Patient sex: F
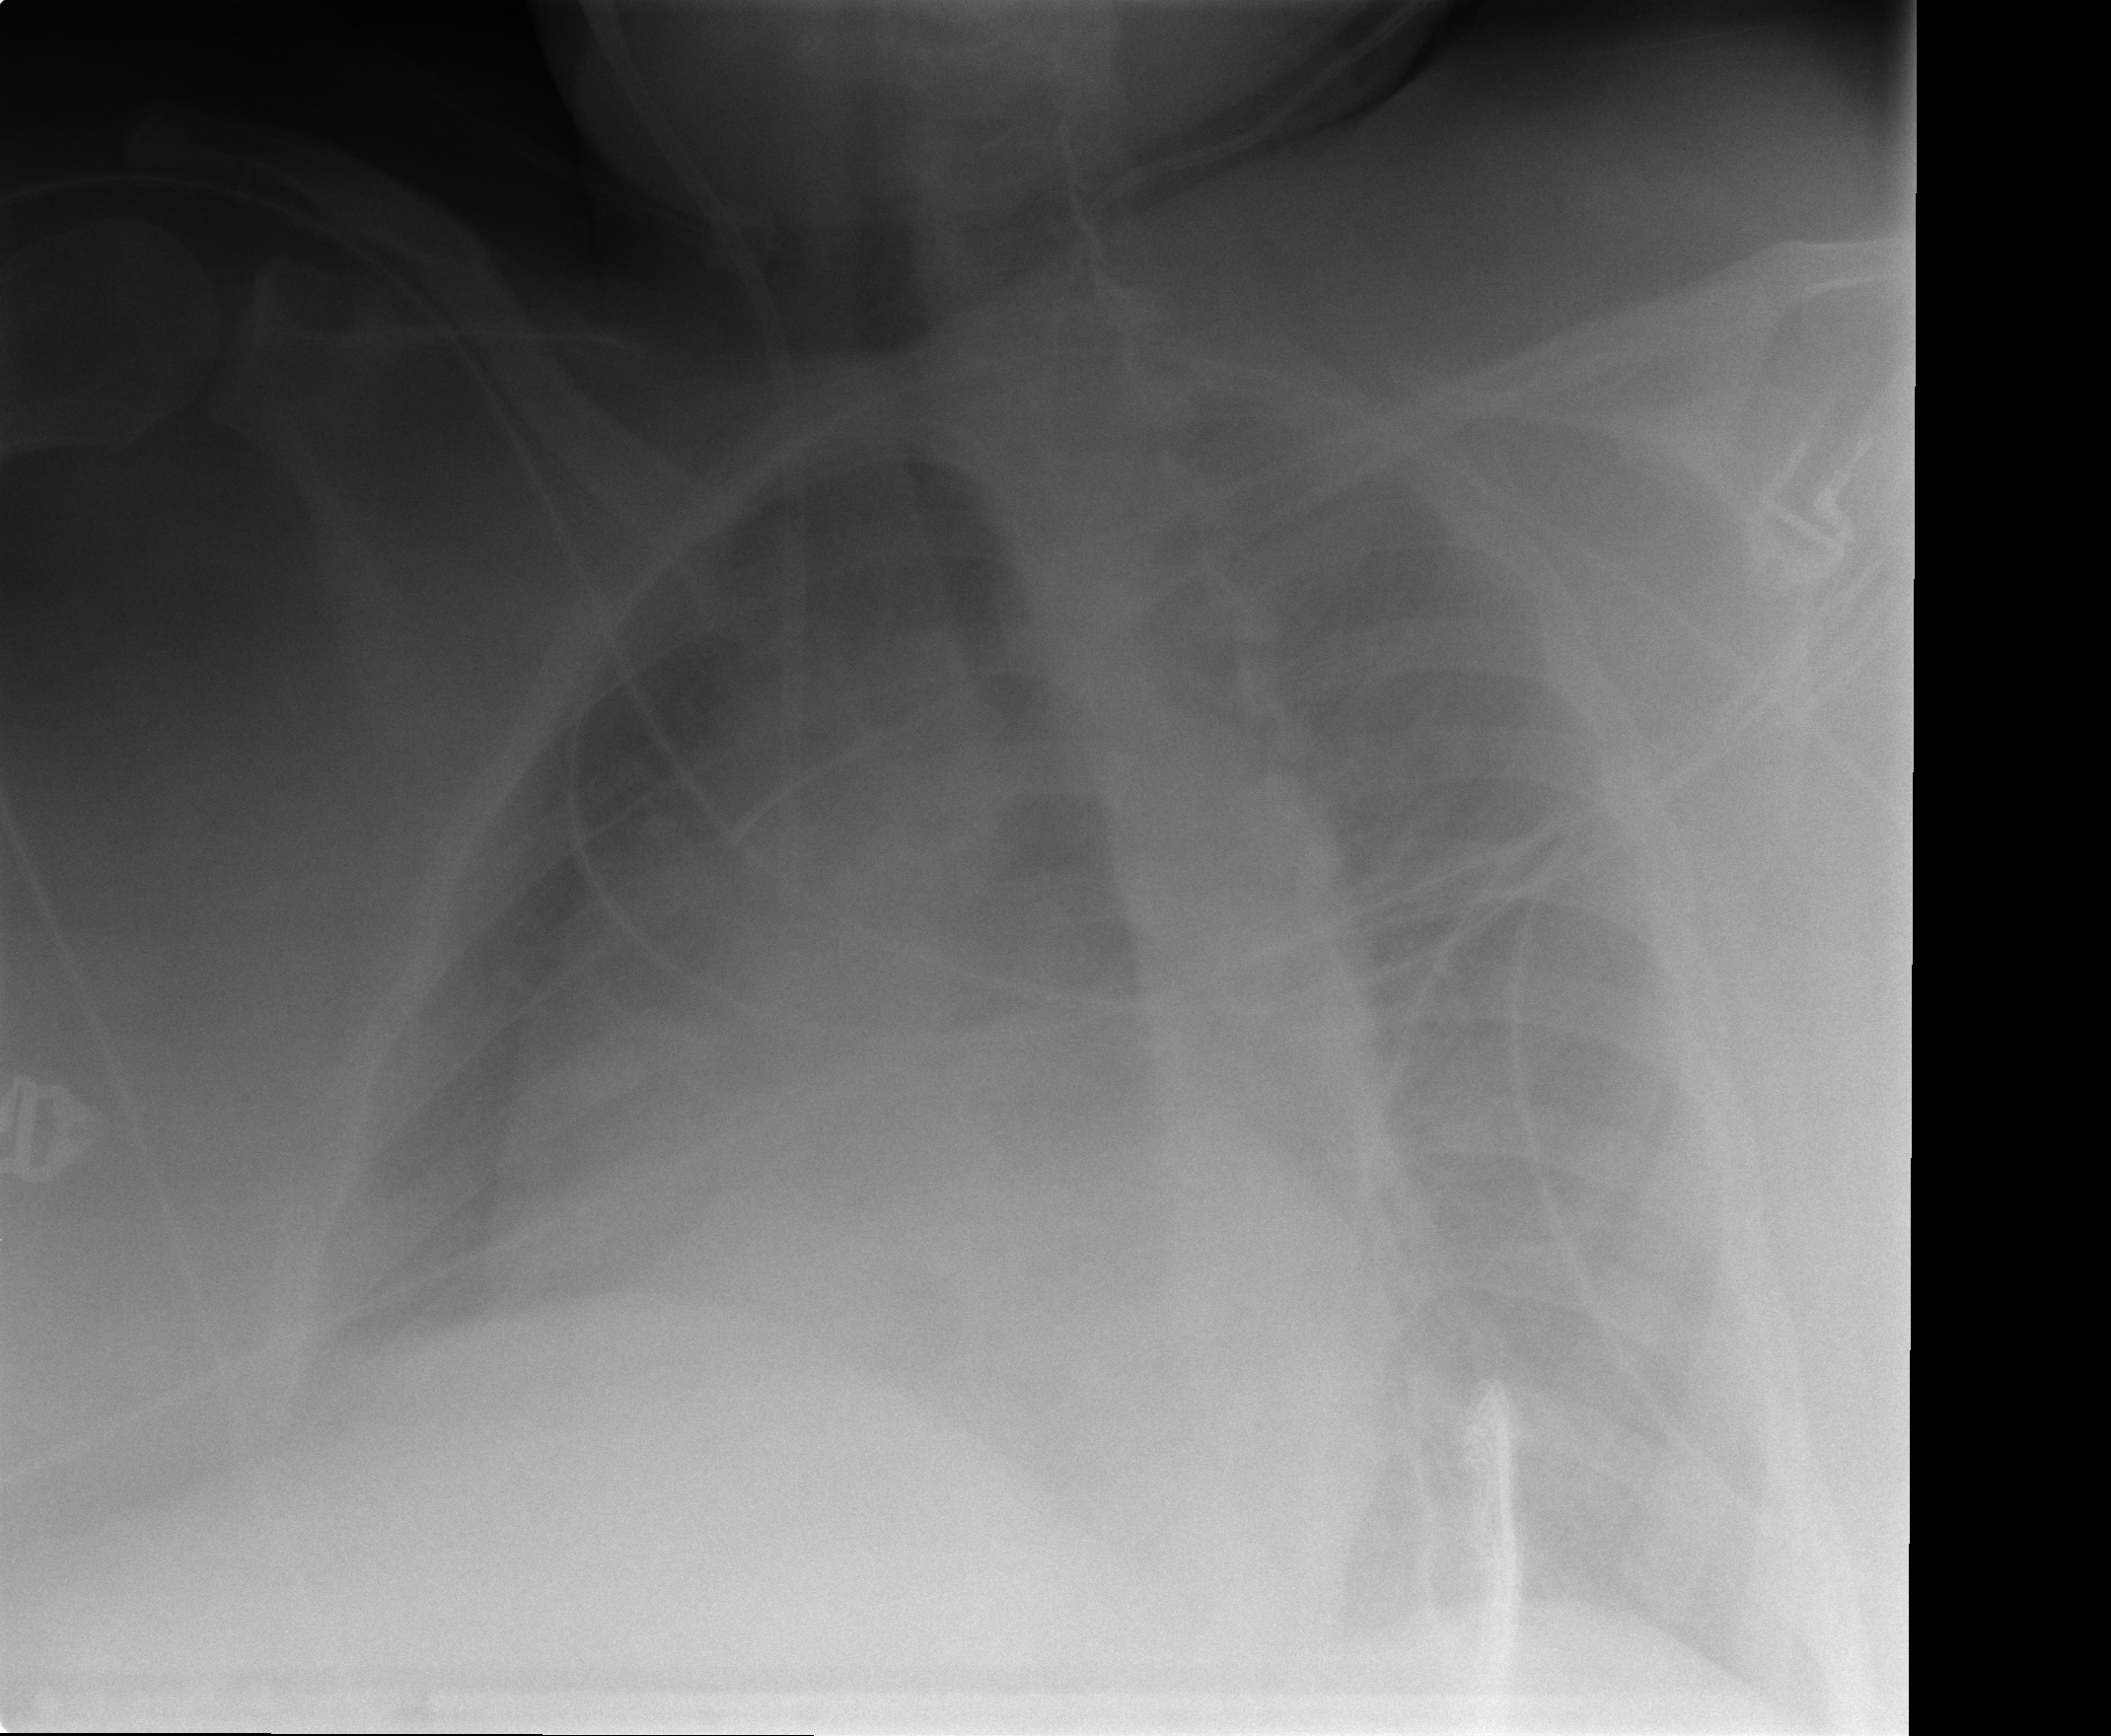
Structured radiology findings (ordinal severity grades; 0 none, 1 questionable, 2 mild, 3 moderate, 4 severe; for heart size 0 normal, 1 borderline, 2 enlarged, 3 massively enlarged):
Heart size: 2
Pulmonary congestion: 0
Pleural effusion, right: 0
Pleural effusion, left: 0
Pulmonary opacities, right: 0
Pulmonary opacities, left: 0
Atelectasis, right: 2
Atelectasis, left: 2